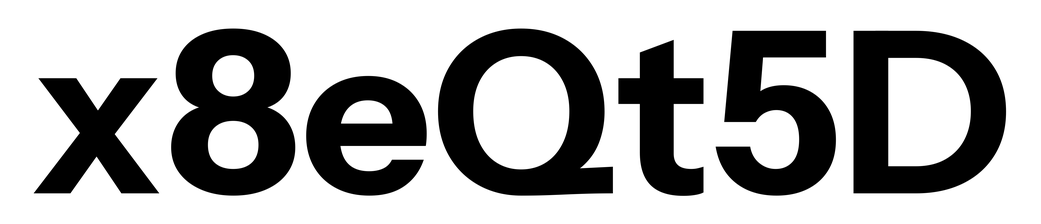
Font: InstrumentSans_Bold